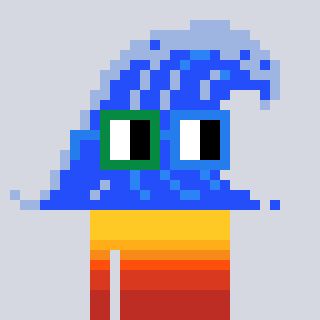
a pixel art character with square green and blue glasses, a wave-shaped head and a blue-colored body on a cool background